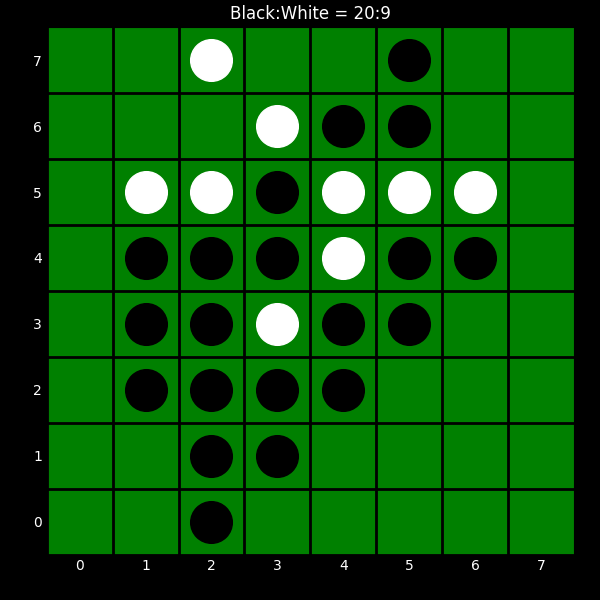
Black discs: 20
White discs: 9